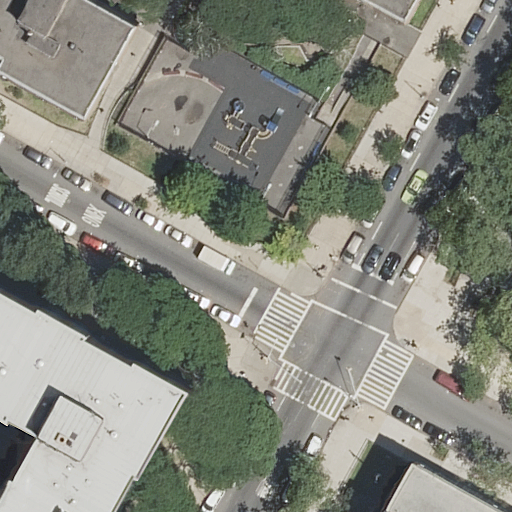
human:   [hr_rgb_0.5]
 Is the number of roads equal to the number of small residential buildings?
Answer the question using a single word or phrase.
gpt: no

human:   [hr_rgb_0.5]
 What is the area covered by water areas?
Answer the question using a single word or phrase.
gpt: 0m2

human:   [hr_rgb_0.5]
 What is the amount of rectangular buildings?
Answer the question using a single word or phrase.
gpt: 1

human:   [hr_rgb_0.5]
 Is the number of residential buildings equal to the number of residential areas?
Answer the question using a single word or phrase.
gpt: no

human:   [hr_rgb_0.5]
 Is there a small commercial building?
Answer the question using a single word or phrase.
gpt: no

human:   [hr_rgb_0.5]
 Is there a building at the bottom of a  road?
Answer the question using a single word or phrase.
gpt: yes

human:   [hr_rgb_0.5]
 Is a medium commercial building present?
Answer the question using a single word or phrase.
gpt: no

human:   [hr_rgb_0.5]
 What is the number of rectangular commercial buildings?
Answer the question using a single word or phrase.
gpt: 0

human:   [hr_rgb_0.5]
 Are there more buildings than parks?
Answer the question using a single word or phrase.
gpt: yes

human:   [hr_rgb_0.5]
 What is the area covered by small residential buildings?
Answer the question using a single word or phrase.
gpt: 0m2

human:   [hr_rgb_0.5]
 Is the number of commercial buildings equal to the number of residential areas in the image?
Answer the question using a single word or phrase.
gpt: no

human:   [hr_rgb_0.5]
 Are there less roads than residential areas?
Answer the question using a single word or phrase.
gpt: no

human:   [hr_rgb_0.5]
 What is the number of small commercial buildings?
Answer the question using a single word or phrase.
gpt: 0

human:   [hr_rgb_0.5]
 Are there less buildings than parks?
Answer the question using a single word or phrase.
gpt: no

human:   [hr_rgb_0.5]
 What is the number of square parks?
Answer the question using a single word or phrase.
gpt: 0

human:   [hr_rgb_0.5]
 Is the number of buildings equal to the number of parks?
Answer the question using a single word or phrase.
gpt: no

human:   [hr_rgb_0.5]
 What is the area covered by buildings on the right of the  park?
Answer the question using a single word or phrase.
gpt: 0m2

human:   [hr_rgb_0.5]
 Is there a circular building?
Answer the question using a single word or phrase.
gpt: no

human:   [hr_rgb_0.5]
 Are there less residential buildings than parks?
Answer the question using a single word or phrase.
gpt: no

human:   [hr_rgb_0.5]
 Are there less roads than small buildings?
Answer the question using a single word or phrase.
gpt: no

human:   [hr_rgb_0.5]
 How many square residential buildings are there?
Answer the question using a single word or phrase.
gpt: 0

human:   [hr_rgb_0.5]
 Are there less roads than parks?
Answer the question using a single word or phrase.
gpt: no

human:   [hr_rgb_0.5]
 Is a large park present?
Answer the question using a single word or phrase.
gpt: no

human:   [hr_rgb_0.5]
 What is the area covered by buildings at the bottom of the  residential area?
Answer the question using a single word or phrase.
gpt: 1617m2

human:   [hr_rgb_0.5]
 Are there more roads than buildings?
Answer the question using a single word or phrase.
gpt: no

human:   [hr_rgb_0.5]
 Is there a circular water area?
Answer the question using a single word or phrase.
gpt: no

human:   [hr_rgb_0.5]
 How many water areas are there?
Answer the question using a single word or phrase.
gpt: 0

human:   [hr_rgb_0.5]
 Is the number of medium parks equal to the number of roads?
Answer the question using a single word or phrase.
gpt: no

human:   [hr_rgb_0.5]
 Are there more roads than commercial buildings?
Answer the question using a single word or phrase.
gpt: yes

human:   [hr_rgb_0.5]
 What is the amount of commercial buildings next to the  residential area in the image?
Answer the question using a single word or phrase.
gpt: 0

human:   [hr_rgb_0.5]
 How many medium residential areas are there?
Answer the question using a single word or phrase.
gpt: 0

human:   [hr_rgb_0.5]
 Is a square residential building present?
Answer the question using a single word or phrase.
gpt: no

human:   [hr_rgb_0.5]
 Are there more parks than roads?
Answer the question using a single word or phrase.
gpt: no

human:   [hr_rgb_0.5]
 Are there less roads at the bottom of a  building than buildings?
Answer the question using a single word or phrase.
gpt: yes

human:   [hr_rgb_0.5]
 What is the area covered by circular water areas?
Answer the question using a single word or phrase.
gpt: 0m2

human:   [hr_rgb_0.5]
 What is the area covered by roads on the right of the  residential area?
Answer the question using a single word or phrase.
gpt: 0m2